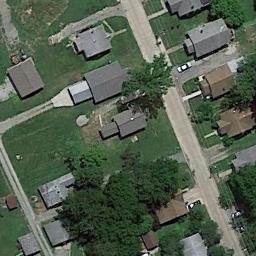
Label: medium_residential